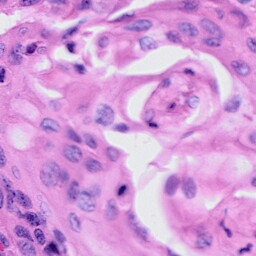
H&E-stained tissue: Cervix